Aerial crown-view tile of a tropical tree (Barro Colorado Island, Panama), acquired 20250818:
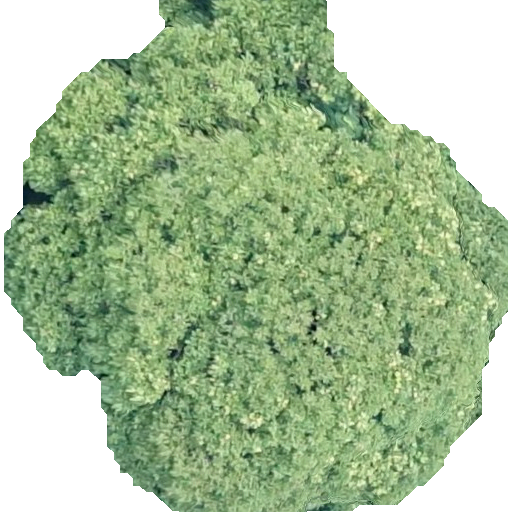
Species: Dipteryx oleifera
GBIF accepted scientific name: Dipteryx oleifera
Crown area: 287.006 m²